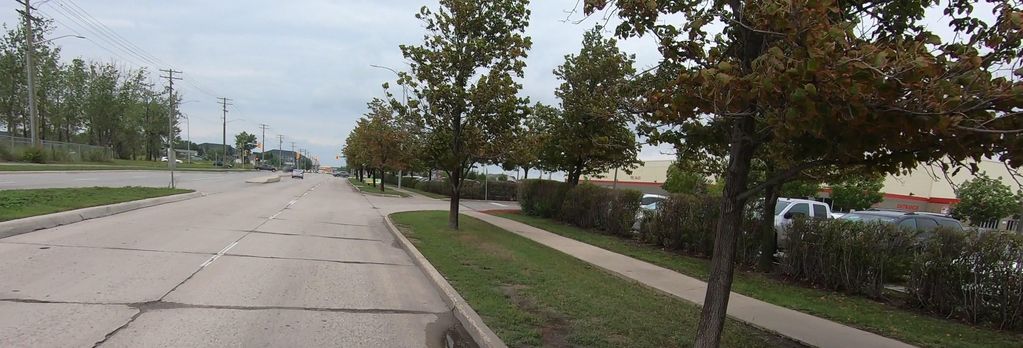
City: winnipeg